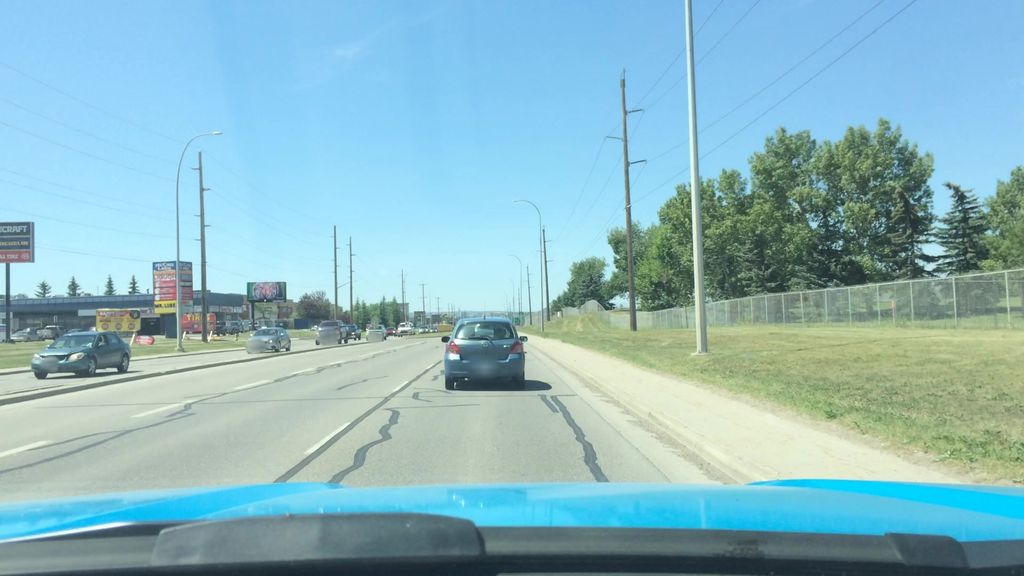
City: calgary